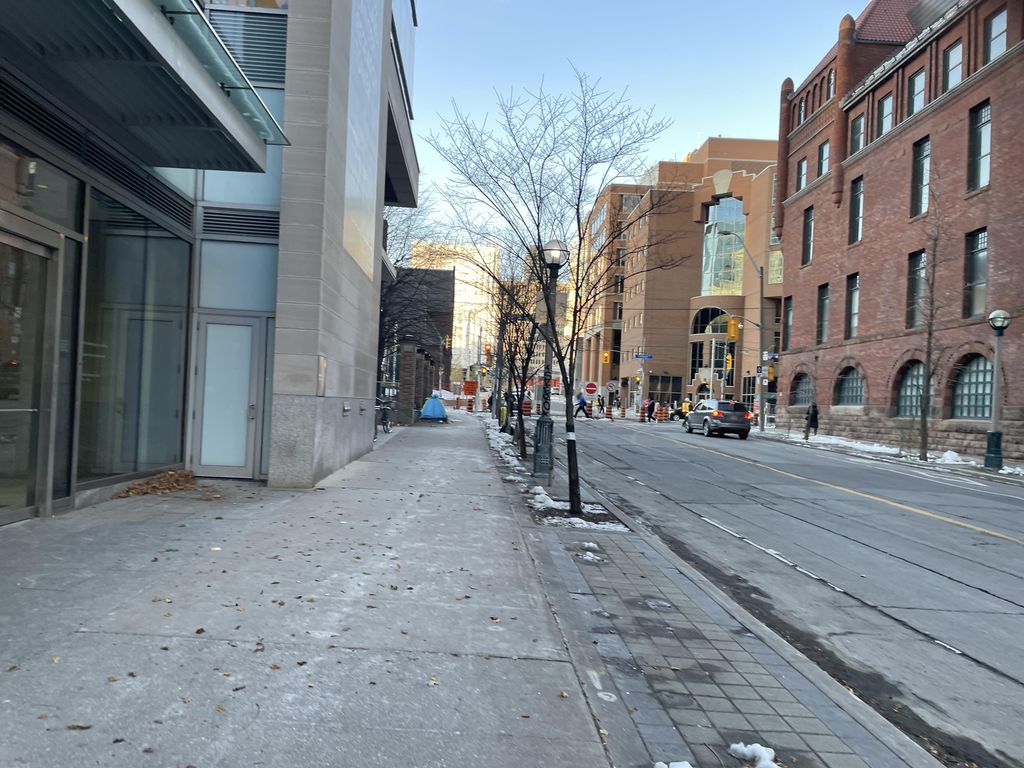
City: toronto